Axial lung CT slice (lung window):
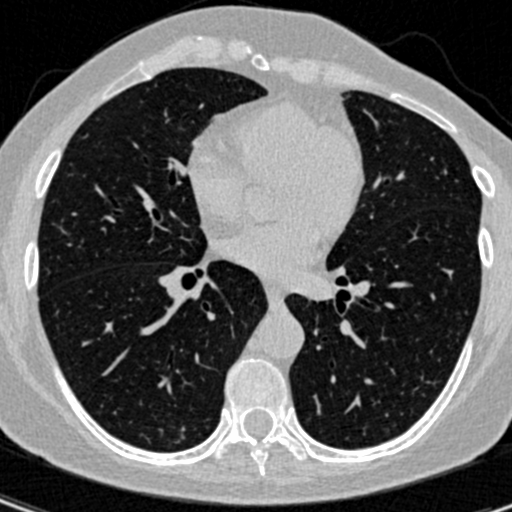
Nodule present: no